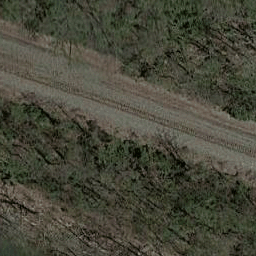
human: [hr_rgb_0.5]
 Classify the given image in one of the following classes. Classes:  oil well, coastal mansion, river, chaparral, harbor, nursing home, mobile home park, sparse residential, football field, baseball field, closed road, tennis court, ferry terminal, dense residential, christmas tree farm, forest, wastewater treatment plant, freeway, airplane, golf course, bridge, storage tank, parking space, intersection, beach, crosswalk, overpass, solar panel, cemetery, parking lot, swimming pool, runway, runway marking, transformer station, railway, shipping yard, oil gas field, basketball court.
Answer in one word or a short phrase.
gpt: railway